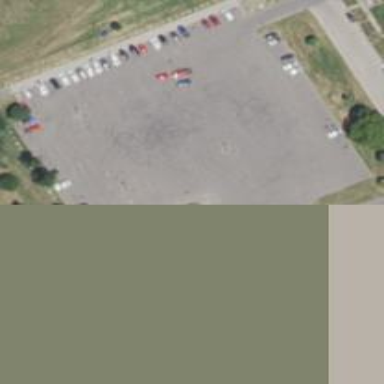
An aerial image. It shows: Parking area with surface.